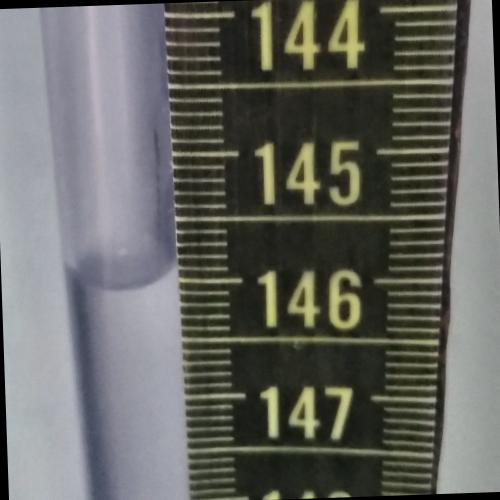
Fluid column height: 146.0 cm